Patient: sex F, age 71
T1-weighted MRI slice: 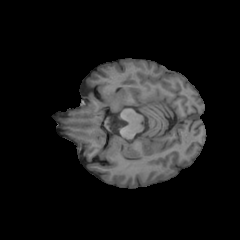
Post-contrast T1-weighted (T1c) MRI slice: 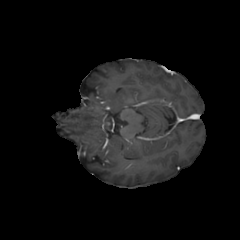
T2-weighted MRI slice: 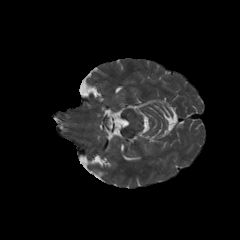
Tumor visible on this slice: no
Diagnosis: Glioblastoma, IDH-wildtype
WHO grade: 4